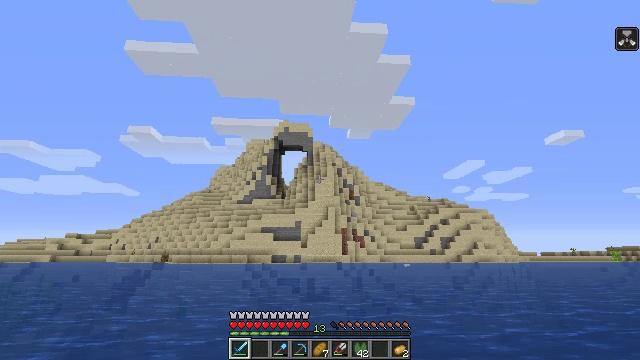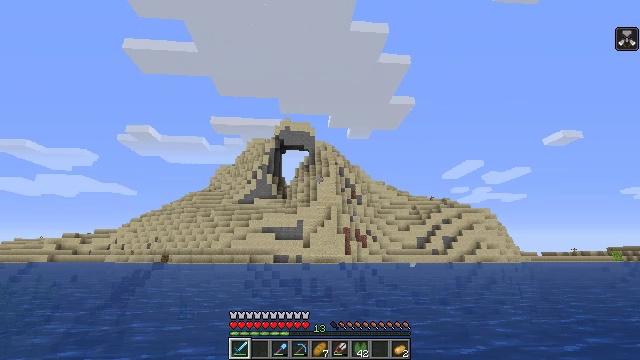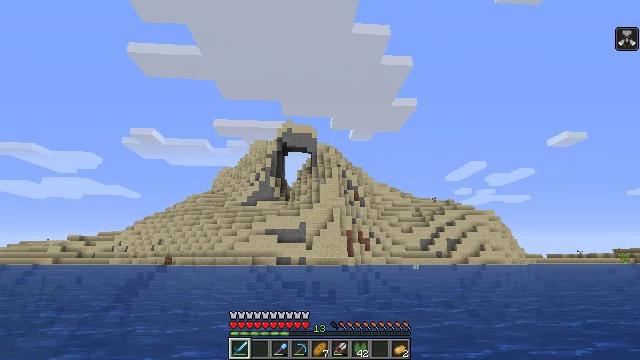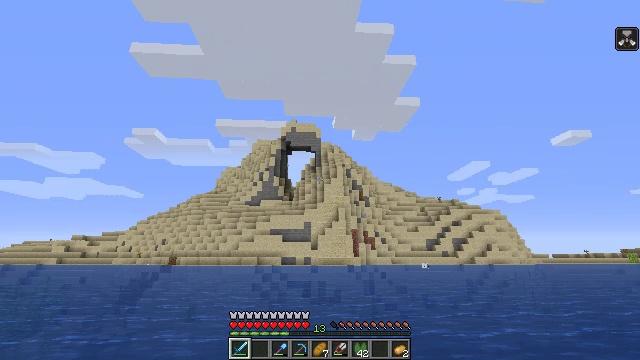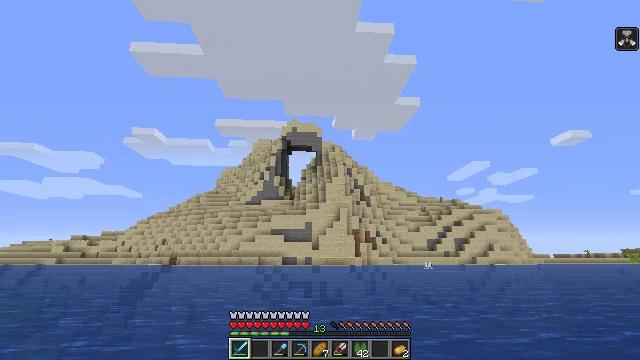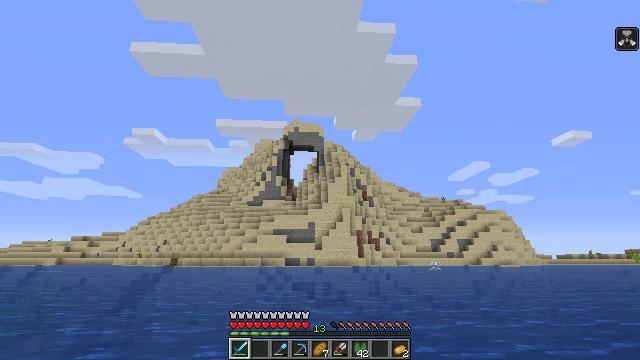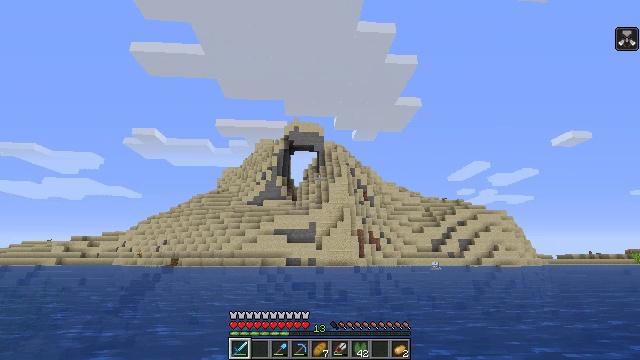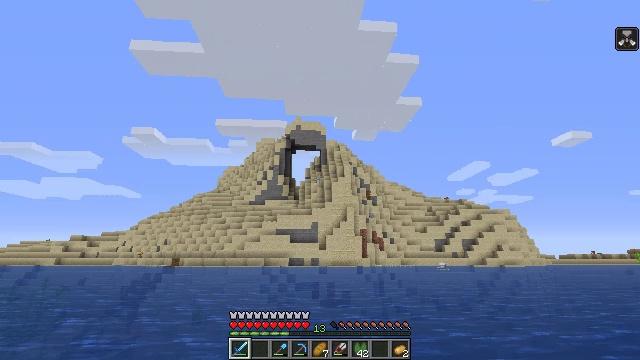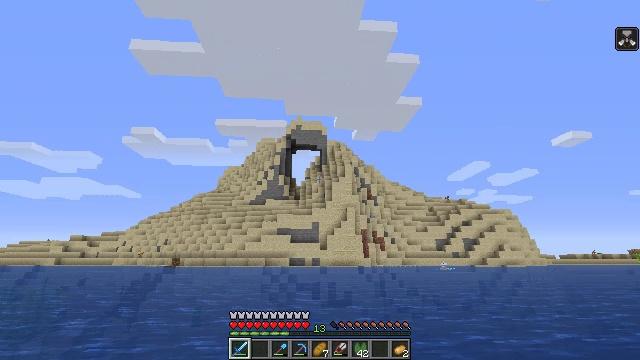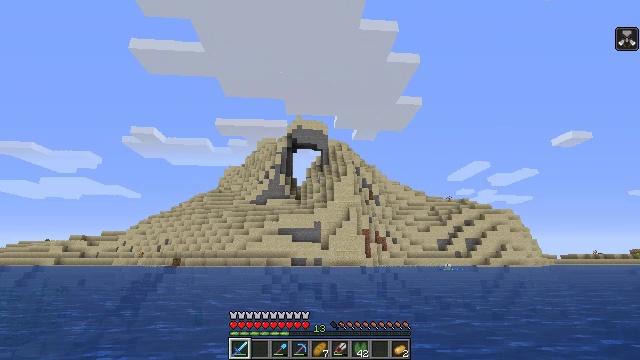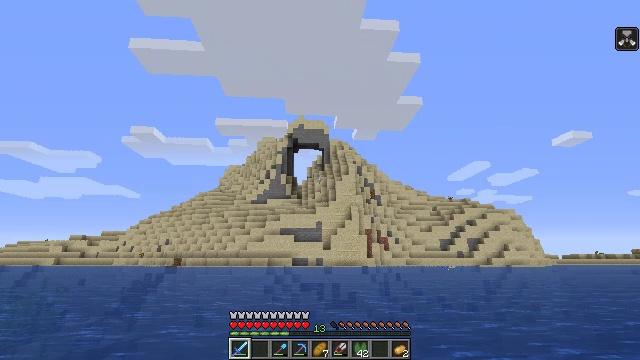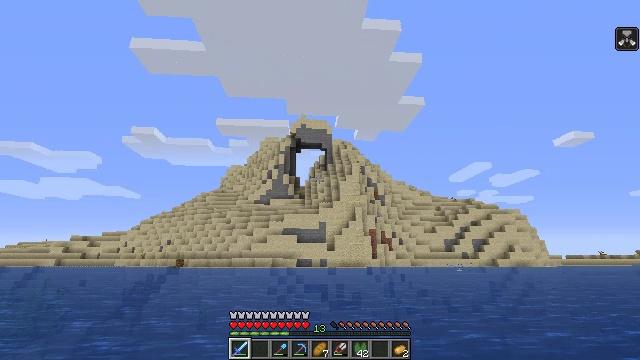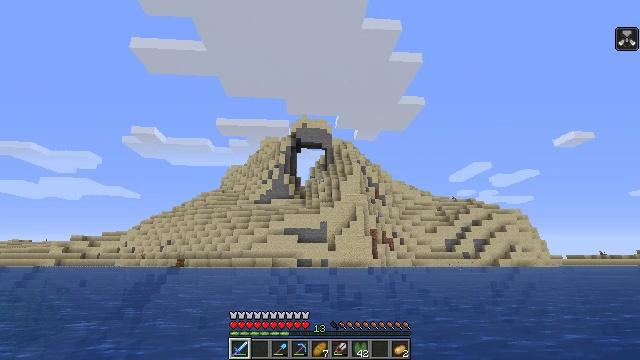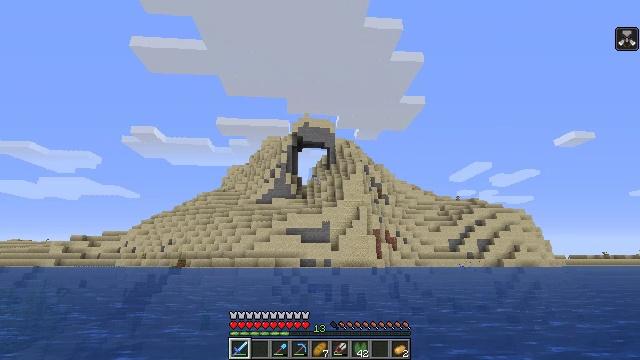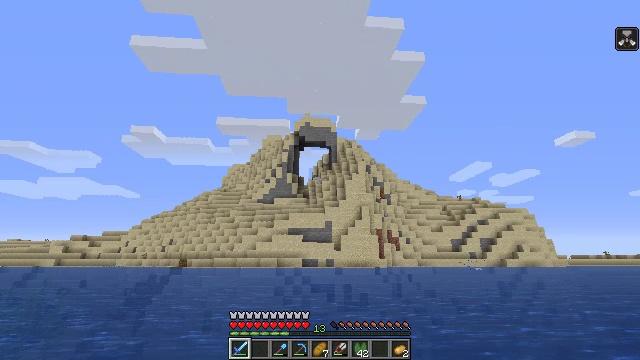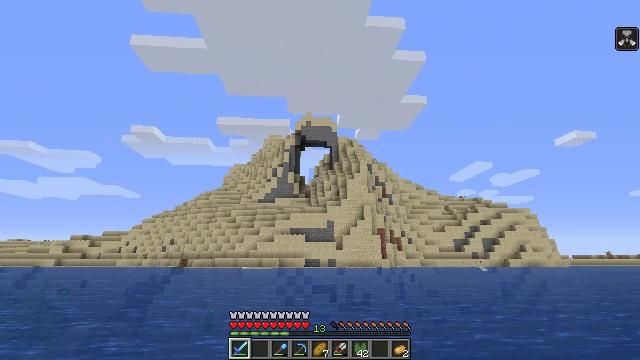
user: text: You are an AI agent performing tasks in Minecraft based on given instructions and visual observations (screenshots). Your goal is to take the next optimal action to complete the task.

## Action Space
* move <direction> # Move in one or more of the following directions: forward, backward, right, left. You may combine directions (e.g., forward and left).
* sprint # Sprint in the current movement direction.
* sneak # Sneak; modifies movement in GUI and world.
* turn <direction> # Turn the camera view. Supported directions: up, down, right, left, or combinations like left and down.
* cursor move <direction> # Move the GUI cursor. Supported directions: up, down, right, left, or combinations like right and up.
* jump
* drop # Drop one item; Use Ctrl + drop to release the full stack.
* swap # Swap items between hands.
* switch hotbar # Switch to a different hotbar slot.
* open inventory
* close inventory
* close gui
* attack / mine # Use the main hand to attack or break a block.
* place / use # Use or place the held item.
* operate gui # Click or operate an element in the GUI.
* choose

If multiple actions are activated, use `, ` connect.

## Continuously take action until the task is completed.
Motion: motion action
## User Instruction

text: Dig through mossy stone bricks.
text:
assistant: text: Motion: move forward
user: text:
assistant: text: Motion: move forward
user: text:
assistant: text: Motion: move forward
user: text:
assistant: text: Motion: move forward
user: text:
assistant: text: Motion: move forward
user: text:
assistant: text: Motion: move forward
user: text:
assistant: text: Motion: move forward
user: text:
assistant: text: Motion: move forward
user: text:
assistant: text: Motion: move forward
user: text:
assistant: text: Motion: move forward
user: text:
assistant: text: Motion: move forward
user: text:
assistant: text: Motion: move forward
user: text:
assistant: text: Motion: move forward
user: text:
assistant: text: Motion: move forward
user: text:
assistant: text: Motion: move forward
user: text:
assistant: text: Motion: move forward
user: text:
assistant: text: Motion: move forward
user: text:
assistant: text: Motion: move forward
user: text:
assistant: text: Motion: move forward
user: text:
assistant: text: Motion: move forward
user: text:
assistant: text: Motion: move forward
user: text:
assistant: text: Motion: move forward
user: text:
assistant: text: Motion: move forward, attack / mine
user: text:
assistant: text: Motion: move forward, attack / mine
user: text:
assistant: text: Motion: move forward, attack / mine
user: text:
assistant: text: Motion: move forward, attack / mine
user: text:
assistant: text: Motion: move forward, attack / mine
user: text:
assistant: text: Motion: move forward
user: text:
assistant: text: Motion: move forward
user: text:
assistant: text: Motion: move forward, turn left and up